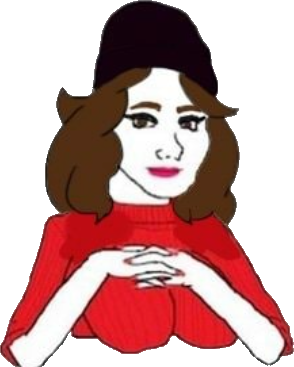
Label: 5_Abusive_Wife